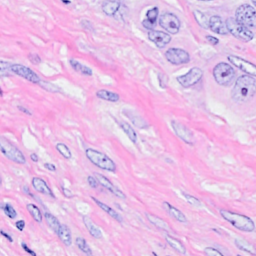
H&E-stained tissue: Breast